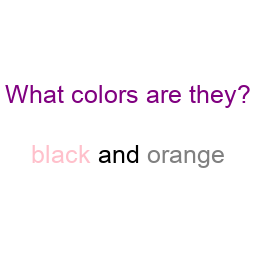
Color: pink, gray
Color name shown: black, orange
Background color: white
Question text color: purple